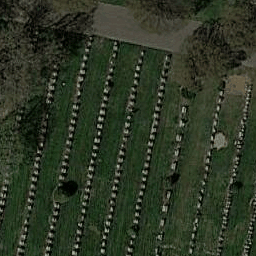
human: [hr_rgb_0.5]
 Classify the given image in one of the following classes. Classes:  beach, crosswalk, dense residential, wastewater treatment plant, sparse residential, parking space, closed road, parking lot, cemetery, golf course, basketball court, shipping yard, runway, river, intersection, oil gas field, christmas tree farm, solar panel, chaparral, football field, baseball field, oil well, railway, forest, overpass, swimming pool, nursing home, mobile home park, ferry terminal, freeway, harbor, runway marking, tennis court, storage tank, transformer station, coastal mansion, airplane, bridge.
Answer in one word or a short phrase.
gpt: cemetery